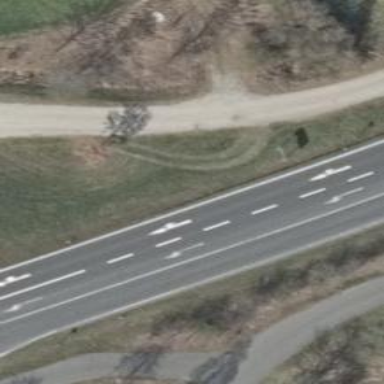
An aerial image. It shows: Asphalt road designated as trunk highway.